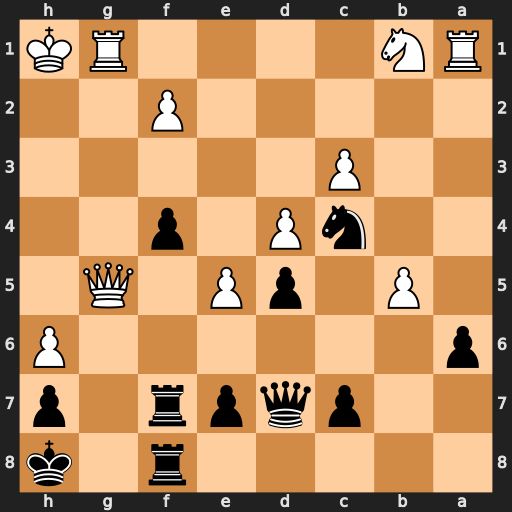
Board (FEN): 5r1k/2pqpr1p/p6P/1P1pP1Q1/2nP1p2/2P5/5P2/RN4RK
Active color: b
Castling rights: -
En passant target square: -
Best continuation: Qh3#